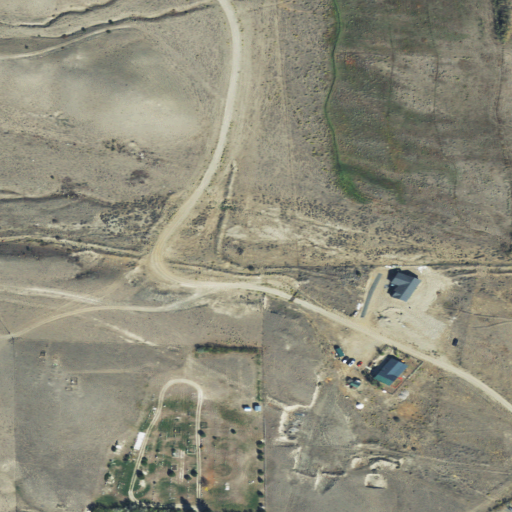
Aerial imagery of valley in Montana named Tom Benton Gulch containing grassland, low intensity development, open development, and pasture